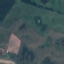
Land use / land cover class: Pasture